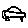
Label: car